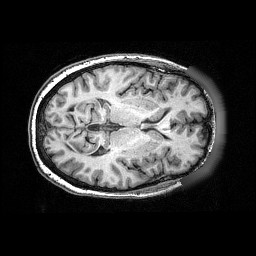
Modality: T1w
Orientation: axial
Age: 59
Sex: female
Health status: ill
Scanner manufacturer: siemens
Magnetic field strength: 3 T
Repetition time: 0.0025 s
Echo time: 0.00336 s